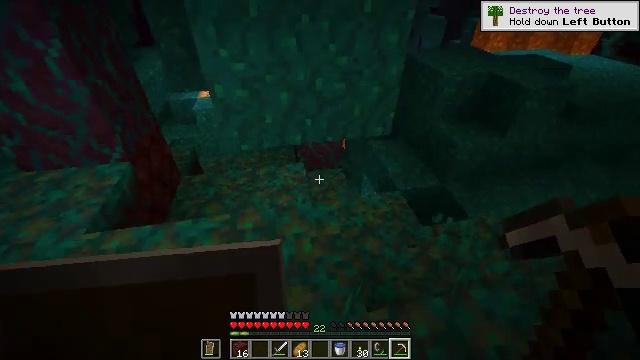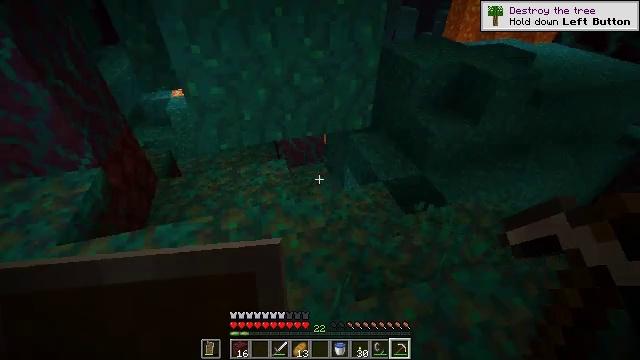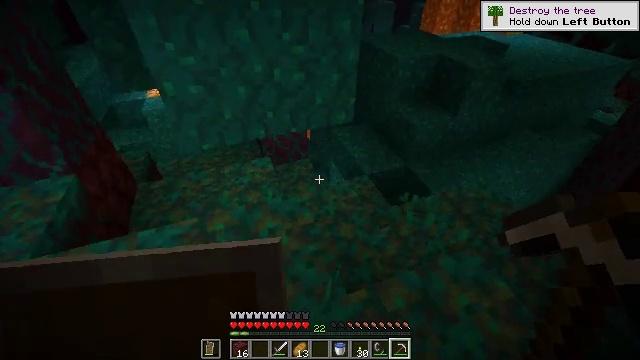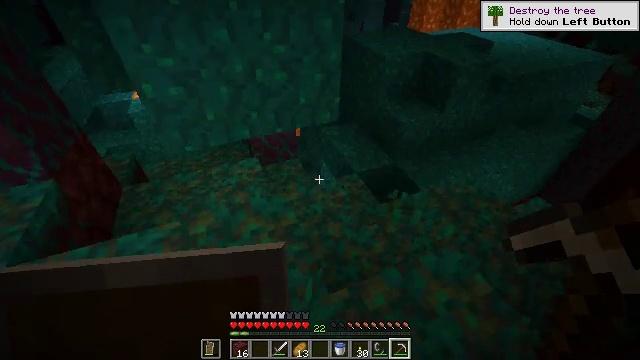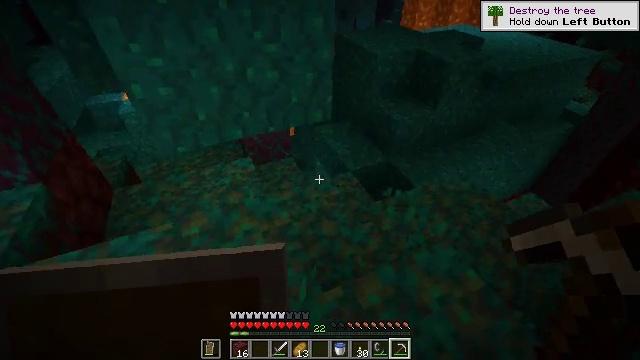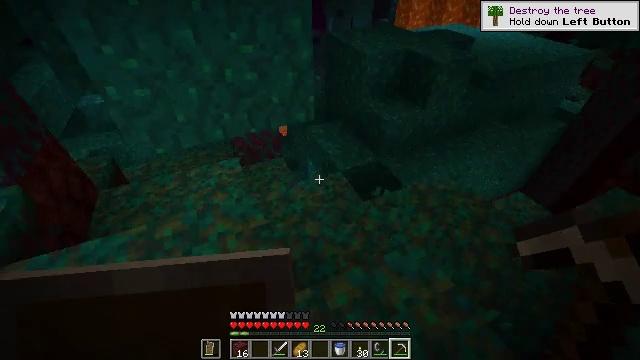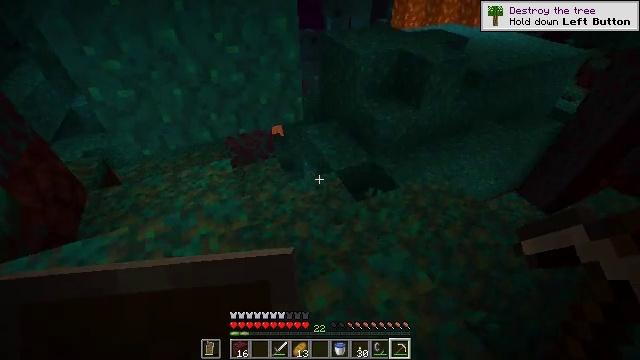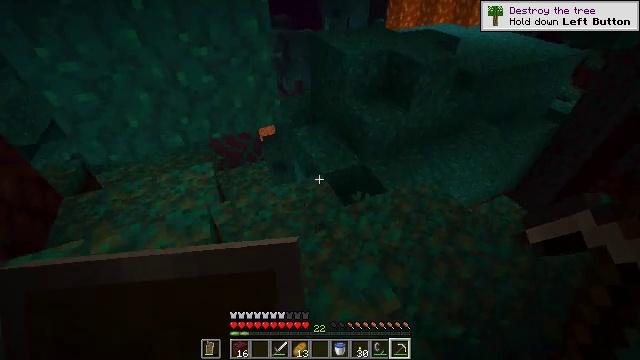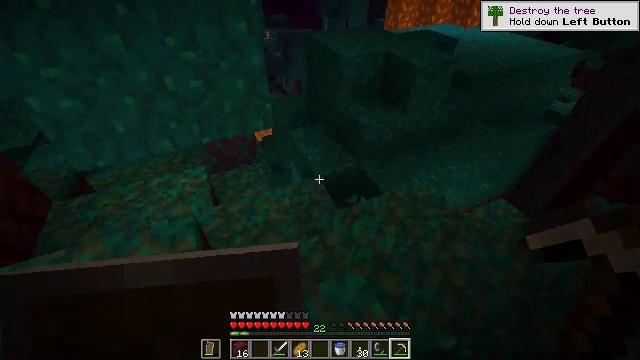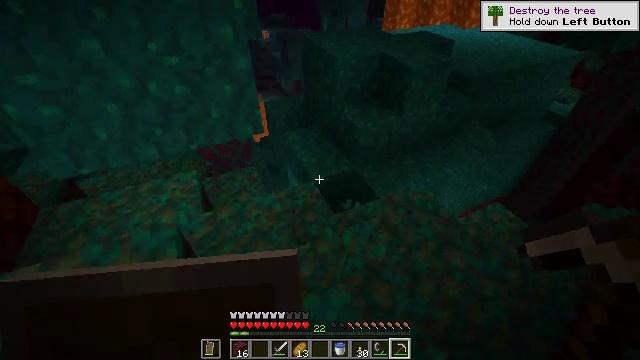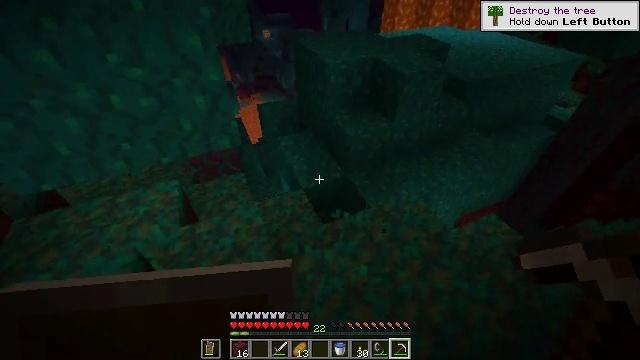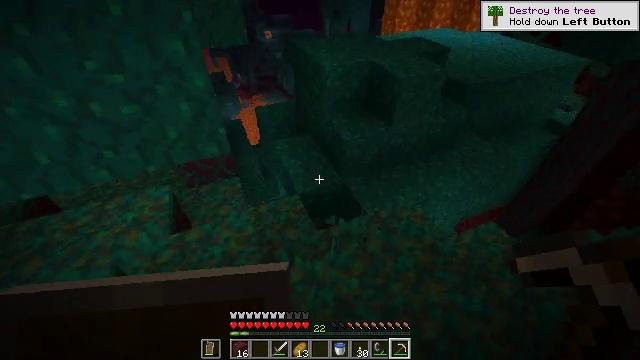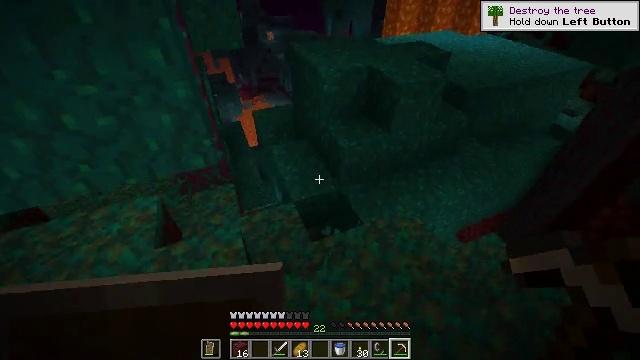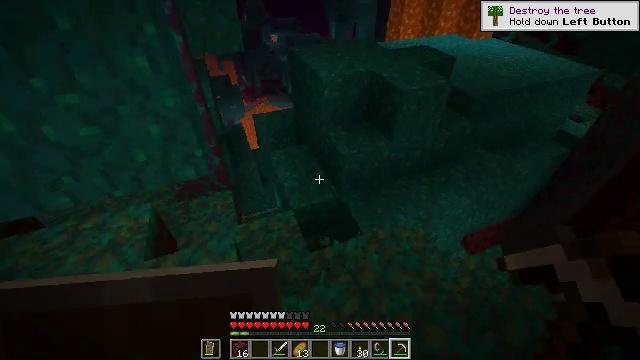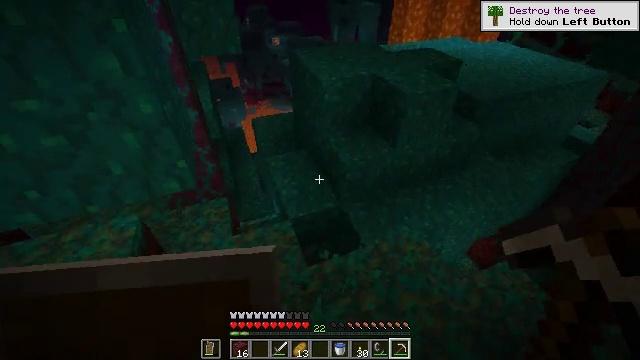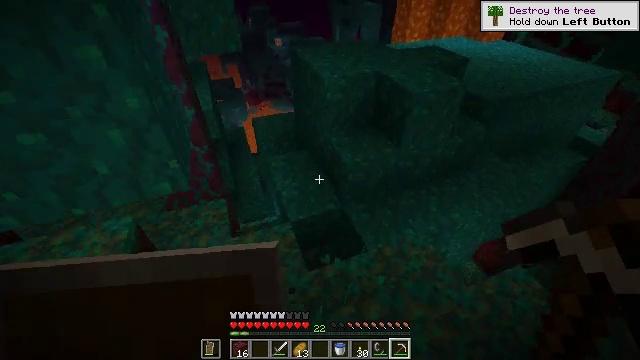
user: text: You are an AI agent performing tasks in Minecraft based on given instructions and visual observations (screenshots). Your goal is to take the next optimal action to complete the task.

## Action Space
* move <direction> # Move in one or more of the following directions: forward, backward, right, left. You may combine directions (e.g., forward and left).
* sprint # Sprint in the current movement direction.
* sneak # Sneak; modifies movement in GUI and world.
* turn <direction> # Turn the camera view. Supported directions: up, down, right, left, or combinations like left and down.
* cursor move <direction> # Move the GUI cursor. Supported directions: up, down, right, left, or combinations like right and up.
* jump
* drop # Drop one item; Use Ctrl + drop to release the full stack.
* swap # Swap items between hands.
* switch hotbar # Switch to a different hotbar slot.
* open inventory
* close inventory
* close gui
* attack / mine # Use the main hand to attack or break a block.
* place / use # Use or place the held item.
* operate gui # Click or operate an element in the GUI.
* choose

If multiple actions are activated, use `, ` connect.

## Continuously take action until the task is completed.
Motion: motion action
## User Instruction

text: Use a pickaxe to mine the warped nylium.
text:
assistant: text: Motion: turn right and down
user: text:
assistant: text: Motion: turn right
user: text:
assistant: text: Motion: move right, turn right
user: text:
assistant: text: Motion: move right, turn right
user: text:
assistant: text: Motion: move right
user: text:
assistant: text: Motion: move forward and move right
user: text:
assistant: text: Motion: move forward and move right
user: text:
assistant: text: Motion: move forward and move right
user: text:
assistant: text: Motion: move forward and move right
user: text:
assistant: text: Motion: move forward and move right
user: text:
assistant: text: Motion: move forward
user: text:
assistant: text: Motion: move forward
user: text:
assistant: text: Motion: move forward
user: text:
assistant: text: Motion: move forward
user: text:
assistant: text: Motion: move forward
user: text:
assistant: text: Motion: move forward
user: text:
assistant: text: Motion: move forward
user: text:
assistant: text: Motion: move forward, turn left
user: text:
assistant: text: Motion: move forward, turn left
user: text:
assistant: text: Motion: move forward, turn left
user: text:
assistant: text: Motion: move forward, turn left
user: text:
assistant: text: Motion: move forward, turn left
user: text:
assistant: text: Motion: move forward, turn left
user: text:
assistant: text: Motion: move forward, turn left
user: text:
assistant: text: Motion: move forward, turn left
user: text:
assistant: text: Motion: turn left
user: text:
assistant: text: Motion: turn left
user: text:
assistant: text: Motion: no_op
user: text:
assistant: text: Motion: no_op
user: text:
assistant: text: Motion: turn left